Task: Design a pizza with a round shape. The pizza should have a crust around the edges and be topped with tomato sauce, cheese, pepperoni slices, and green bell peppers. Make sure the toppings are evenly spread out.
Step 573:
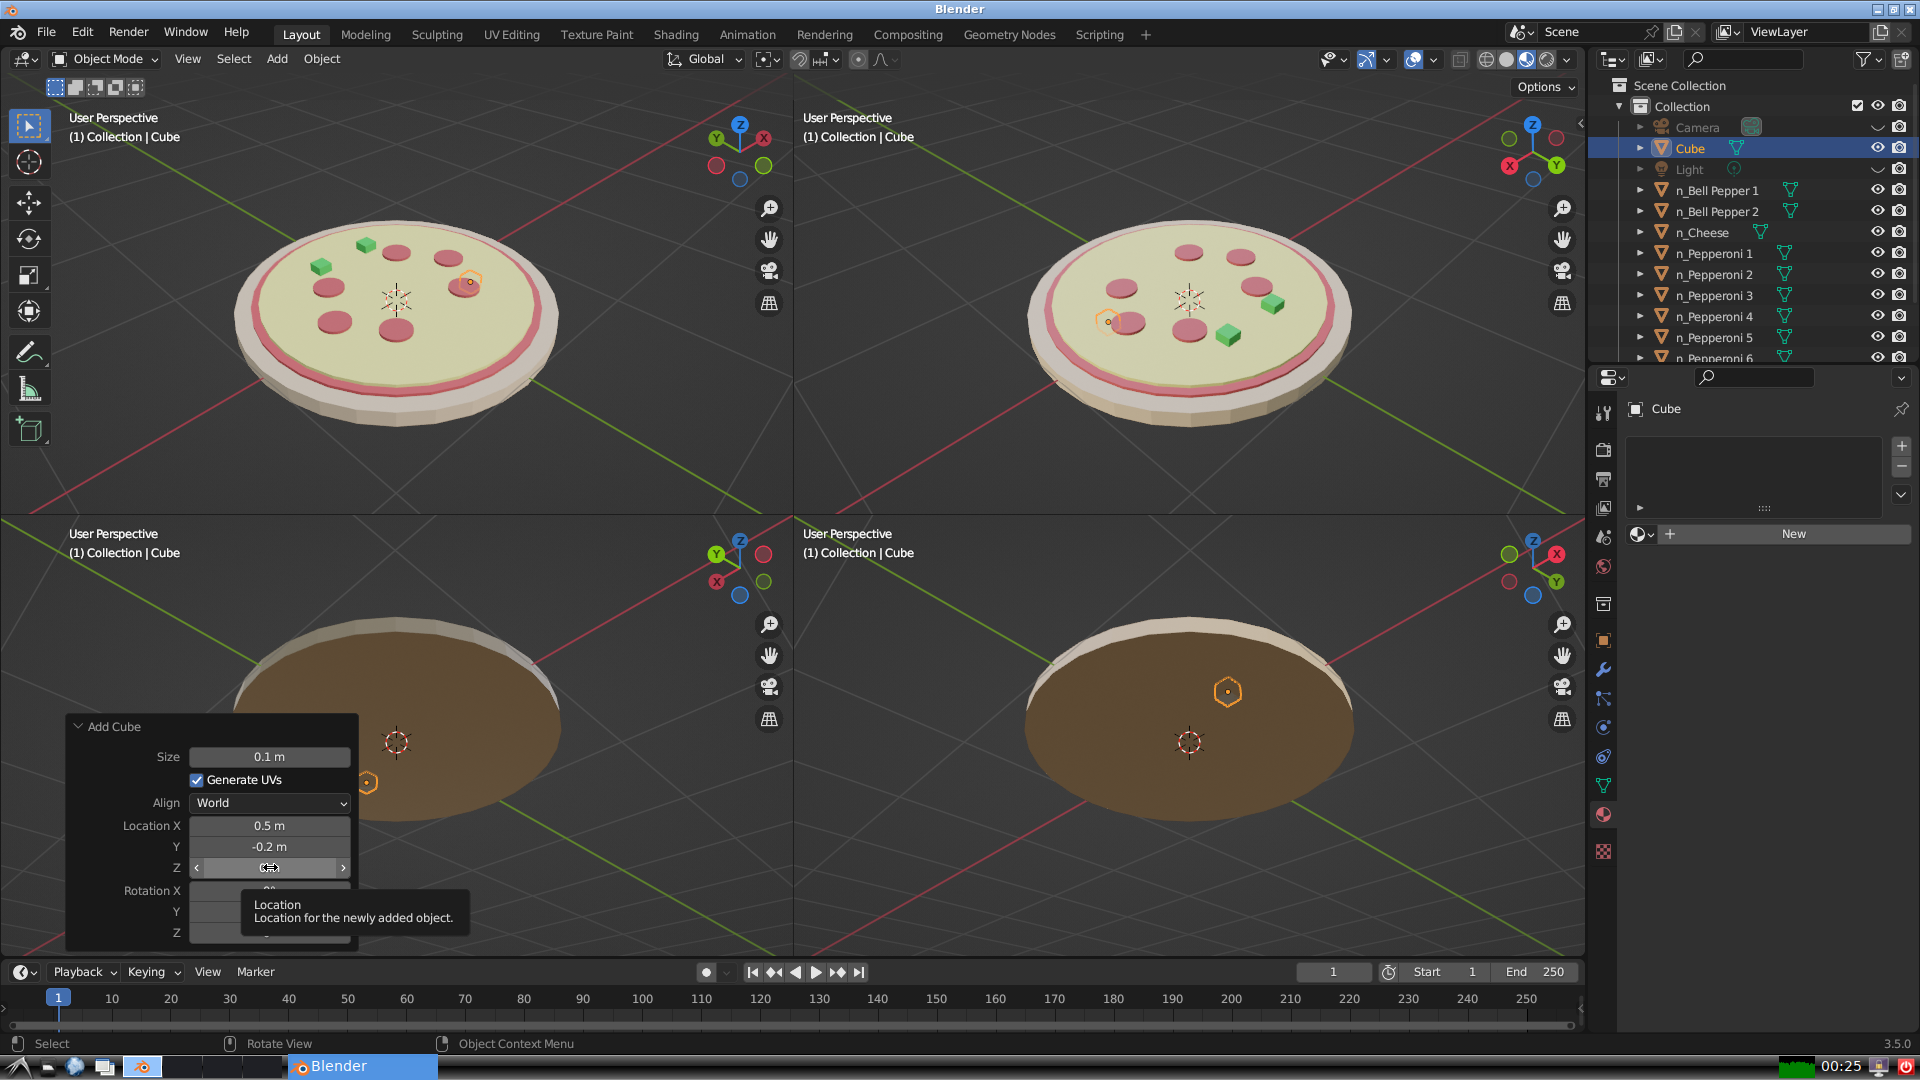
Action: click: no